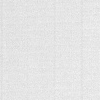
Atmospheric dust classification: dusty